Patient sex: M
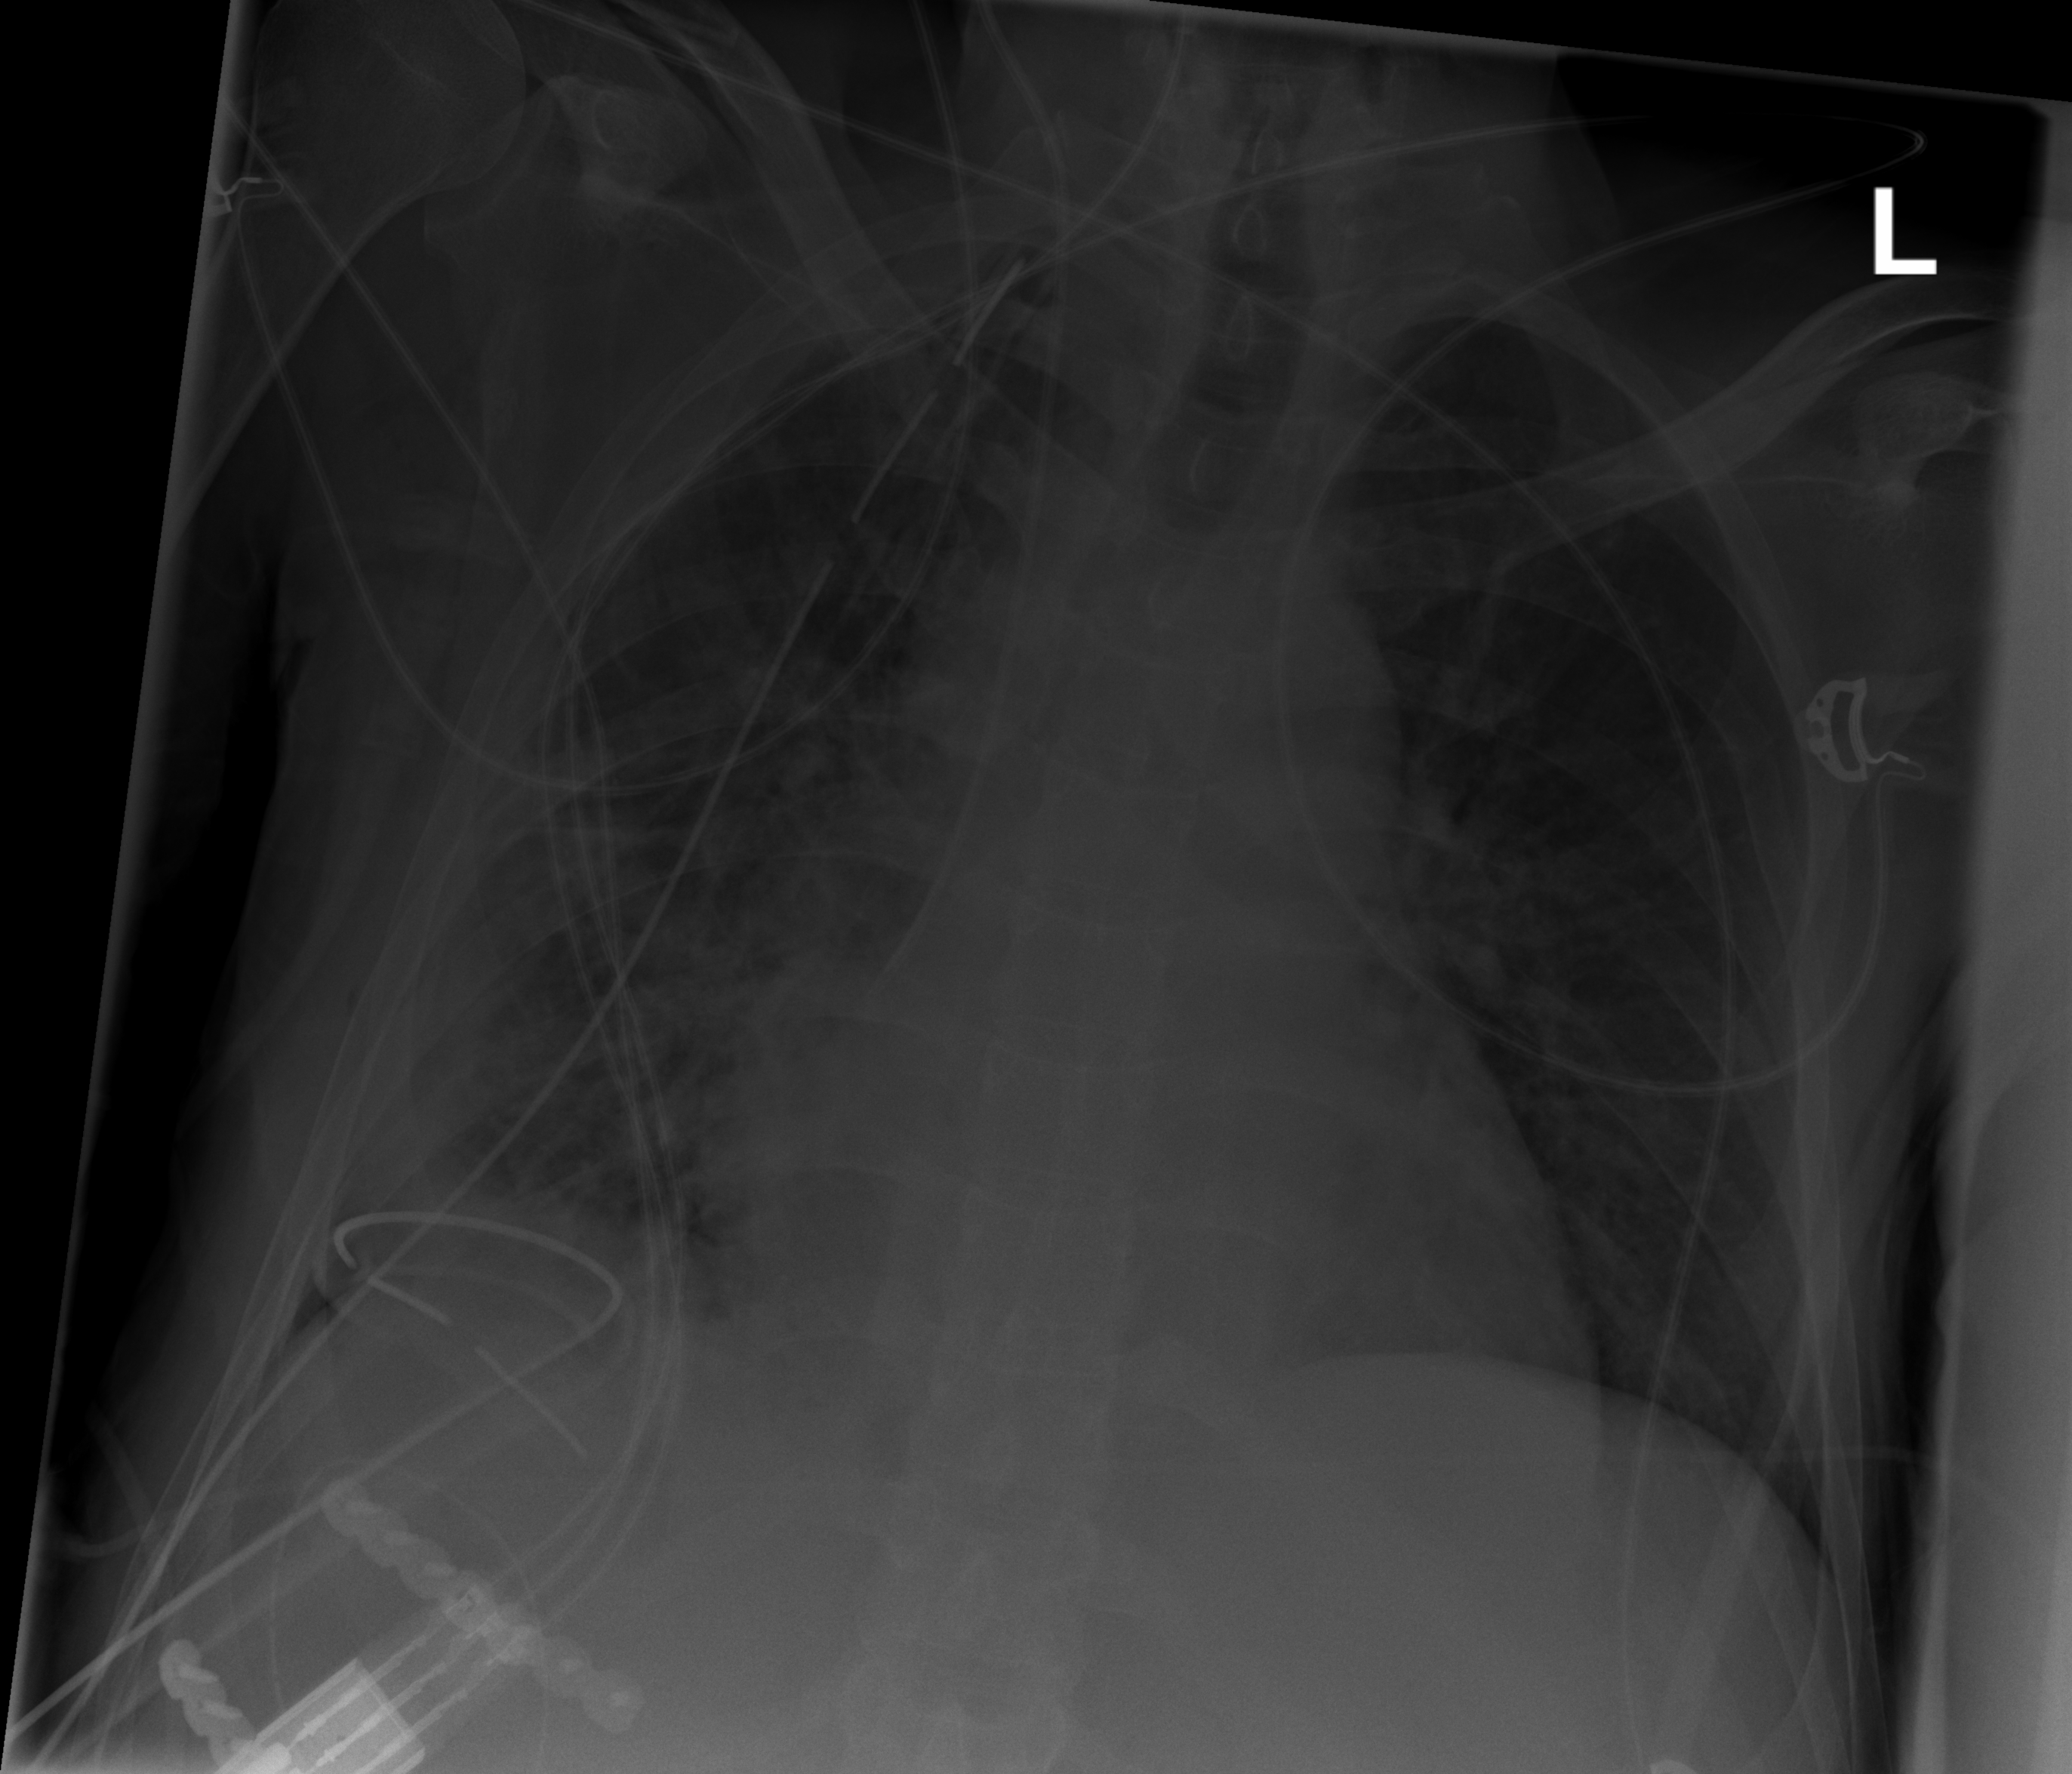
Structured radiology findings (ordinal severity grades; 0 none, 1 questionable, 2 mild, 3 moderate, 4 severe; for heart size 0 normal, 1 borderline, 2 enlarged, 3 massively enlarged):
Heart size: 0
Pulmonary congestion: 0
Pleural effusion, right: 2
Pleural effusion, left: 0
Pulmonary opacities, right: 3
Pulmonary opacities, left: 0
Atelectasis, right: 3
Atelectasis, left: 0